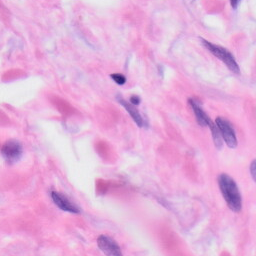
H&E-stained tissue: Skin